Question: I'm working on a project that I should build a table of user. Each user has some user information such as username and password and so on. Besides, a "user type": New users are "newbie", 6 month users are "regular" and 1 year old users are "leader". These three types has a value of "karma" to store their score. There are also "moderator" type and "administrator" type, which instead of having "karma", they have a emergency contact number. The former one also has a value of degree.

This is my model so far, but I have problem design the "user type". I'm thinking of a supertype/subtype solution, but it seems like I can't do that on the mysql workbench. Is there an alternative design for this? Thank you!
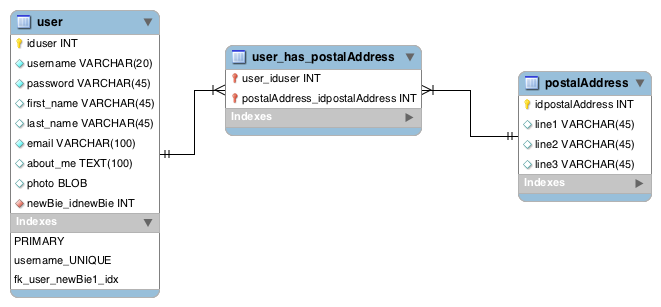
Answer: Right, MySQL Workbench cannot model inheritance, as this is not supported by MySQL anyway. But why going to so complicated? Simply define the type as an attribute (field) on the user table. Use an enum to limit the acceptable values. You could also define a UserType table to which this attribute has a 1:n relationship and which can contain additional information per user type.
As a sidenote: your additional tables for the address seem to be overkill. How often will more than one user live at the same address? It's so uncommon that you can easily store the address in the user table as well without fearing significant denormalization. If that's opportune you can however use a country and a city table with relationships from the user table to them to normalize them. However that user_has_postalAddress table really seems to be superfluous.